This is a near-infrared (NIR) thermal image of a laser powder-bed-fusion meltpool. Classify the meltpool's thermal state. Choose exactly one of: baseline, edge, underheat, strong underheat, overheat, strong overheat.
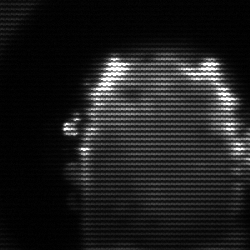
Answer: baseline